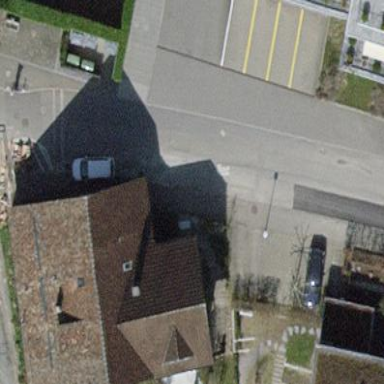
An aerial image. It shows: Semidetached house.